Question: <URL>
'''
appRoot.controller('IndexCtrl', function($scope, myService) {
$scope.ToggleSwithchTrigglerCount = 0;
$scope.ToggleSwitchWidgetConfig=myService.ToggleSwitchWidgetConfig;
$scope.SwitchToggled = function() {
$scope.ToggleSwithchTrigglerCount++;
//since single click of the toggle switch triggers the two click events,
//In first call the check box state will be unchecked
//In second call it will have the changed state
//I am executing following code on second event since at that time check box will be in final state
if ($scope.ToggleSwithchTrigglerCount == 2) {
$scope.CurrentSwithIndex = this.config.Index;
//call the method from service
myService.SwitchToggled($scope);
//now get the updated config object in scope variable so that view can be updated
$scope.ToggleSwitchWidgetConfig = myService.ToggleSwitchWidgetConfig;
}
};
});
'''
'''
appRoot.service('myService', function($rootScope) {
var myTempService = {
ToggleSwitchWidgetConfig: [
{ "State": "ON", "Index":1 },
{ "State": "ON", "Index": 2 },
{ "State": "ON", "Index": 3 },
{ "State": "ON", "Index": 4 },
{ "State": "OFF", "Index": 5 },
{ "State": "OFF", "Index": 6 } ],
SwitchToggled: function($scope) {
var index = $scope.CurrentSwithIndex;
var cbId = 'visiblityToggleCB' + index;
var state = '';
if ($("#" + cbId).is(':checked'))
state = 'ON';
else {
state = 'OFF';
}
this.ToggleSwitchWidgetConfig[+index - 1].State = state;
var obj = this.ToggleSwitchWidgetConfig;
var offCount = 0;
var onCount = 0;
$.each(obj, function(key, value) {
if (value.State == 'OFF') {
offCount++;
} else if (value.State == 'ON') {
onCount++;
}
});
if (offCount == obj.length) {
//If all switches are in OFF,
//switch back the current switch to ON state
this.ToggleSwitchWidgetConfig[+index - 1].State = 'ON';
}
if (onCount == obj.length) {
//If all switches are in ON state,
//switch bact the current switch to OFF state
this.ToggleSwitchWidgetConfig[+index - 1].State = 'OFF';
}
}
};
return myTempService;
});
'''
'''
appRoot.directive('toggleSwitchDirective', function() {
return {
restrict: "C",
replace: true,
templateUrl: "_ToggleSwitchWidget.html"
}
});
'''
The directive will be rendered as:

Now what I am trying to do, if out of 6 switches if 5 are in state and if I also try to make the 6th switch to , it should prevent that,
similar should happen when I try to make all switches to state.
For this I am changing the $scope variable (used for populating the switches) accordingly, but the changes in the model not causing the change in the view.
What I am missing or what I am doing wrong?
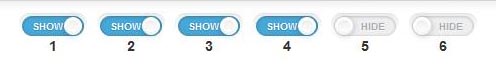
Answer: The problem is that when the code reaches this point:
'''
witchToggled: function() {
var cbId = 'visiblityToggleCB' + index;
'''
This variable:
'''
Index
'''
Is not present.
Thus, I:
- 'ng-click="SwitchToggled(config)"'- 'var index = selected.Index;'
There was another problem, in order to switch OFF/ON the last item, I had to put the '$timeout' in order to force the rendering in the page:
'''
(function(input) {
$timeout(function(){input.State = 'ON'},100);
})(this.ToggleSwitchWidgetConfig[index-1]);
'''
Here's the updated working Plunker: <URL>
: the timeout is set to 100 mills in order to give the look and feel of something being clicked and then put it to the previous state